Aerial crown-view tile of a tropical tree (Barro Colorado Island, Panama), acquired 20240813:
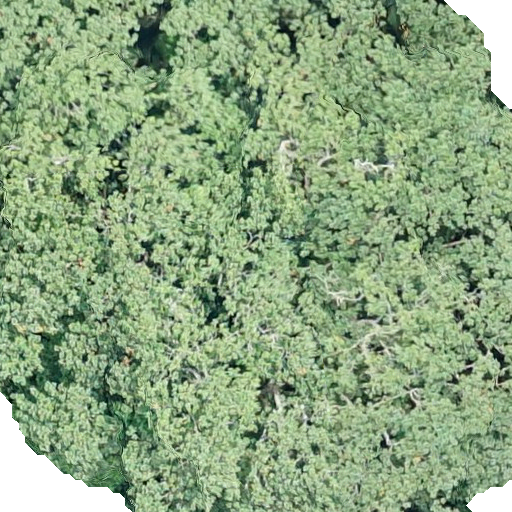
Species: Hieronyma alchorneoides
GBIF accepted scientific name: Hieronyma alchorneoides
Crown area: 511.416 m²